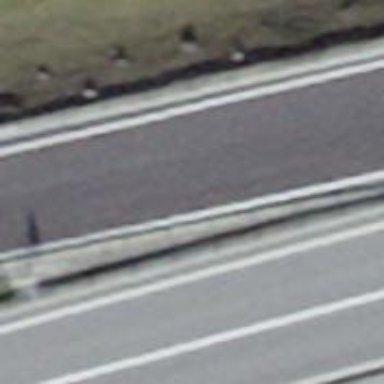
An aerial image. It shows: Primary link road with asphalt surface.